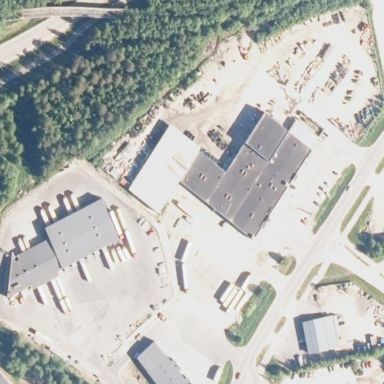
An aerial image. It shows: Scrap yard located in industrial area.